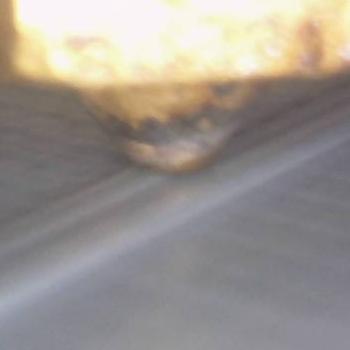
Flow rate: 141%